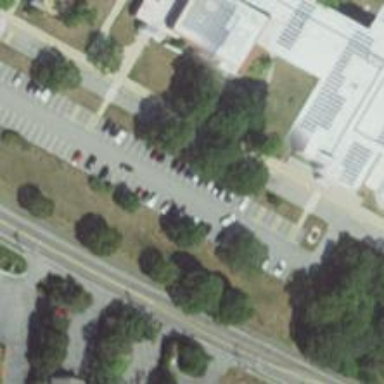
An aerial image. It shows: Parking space.